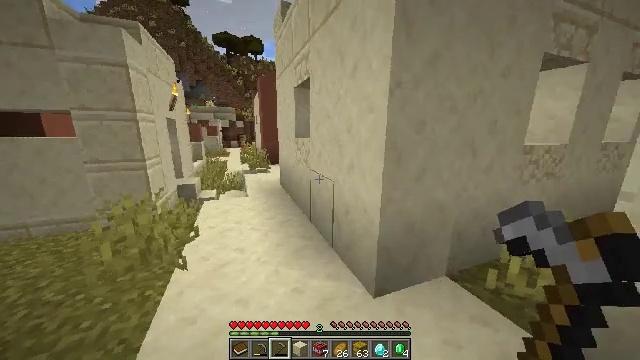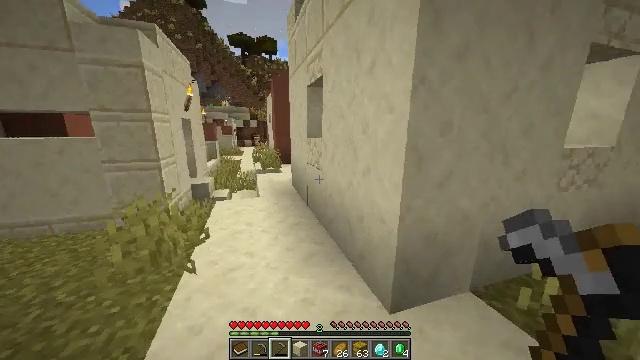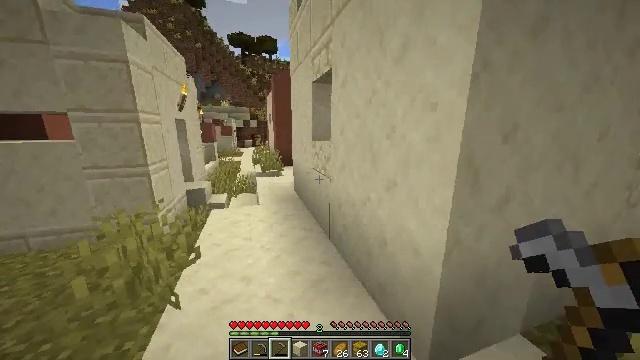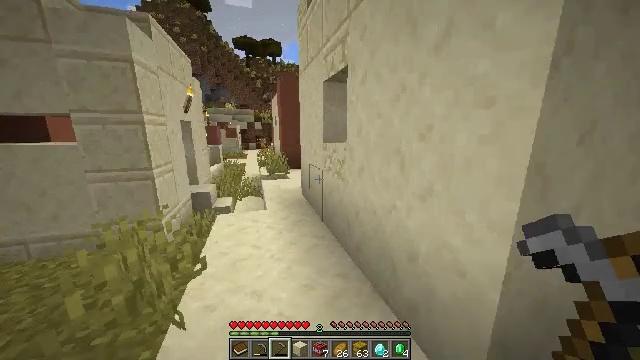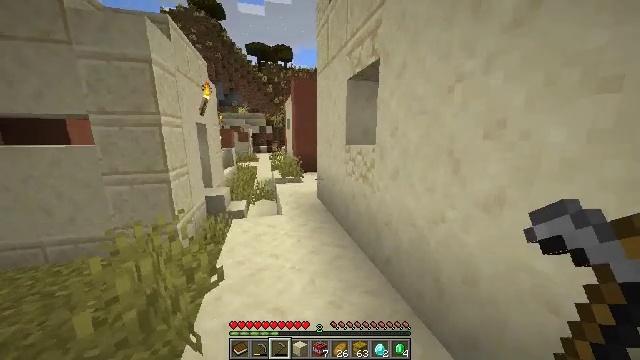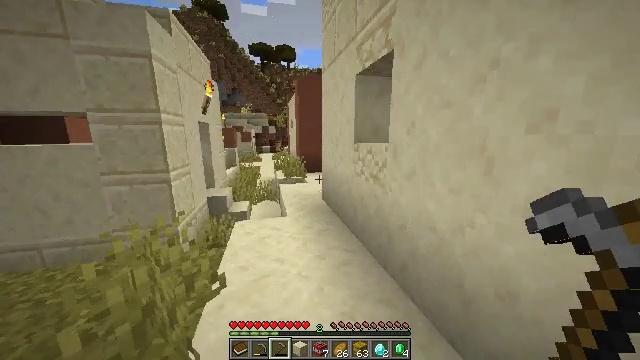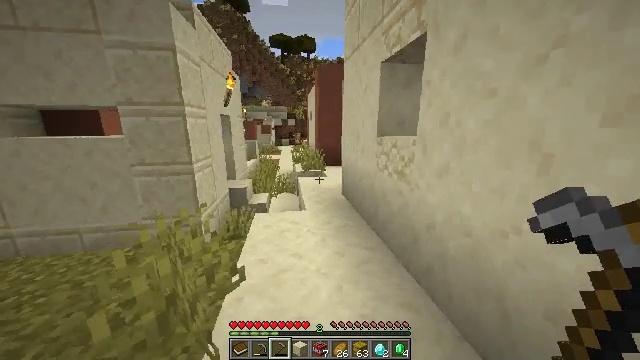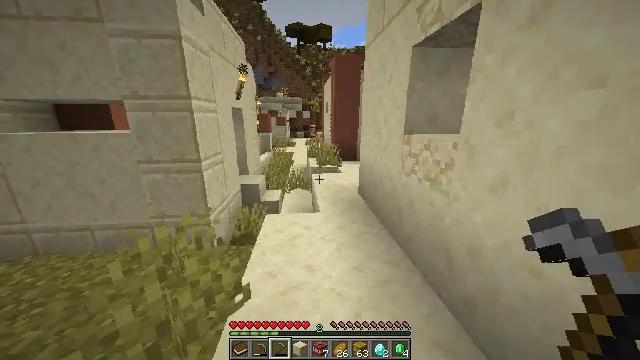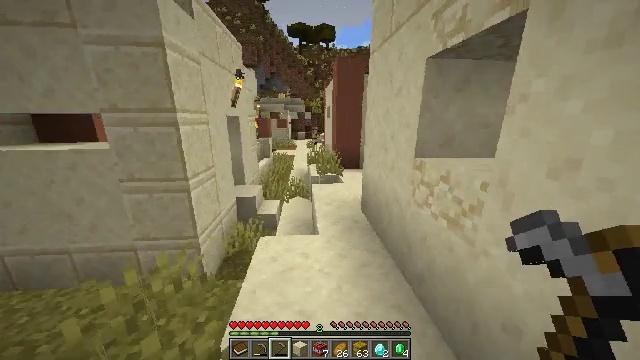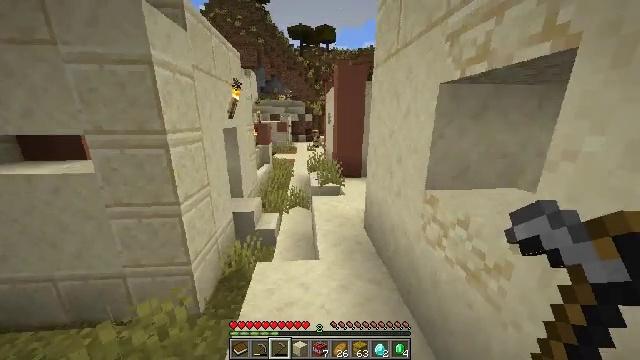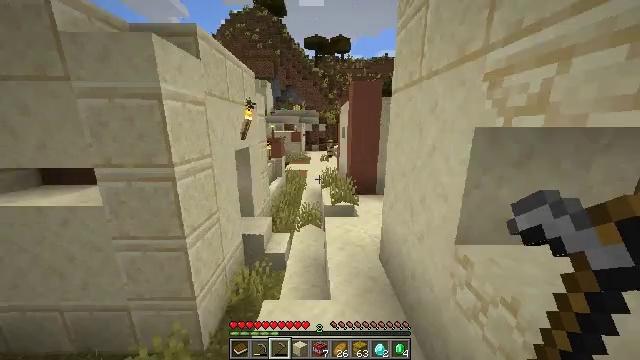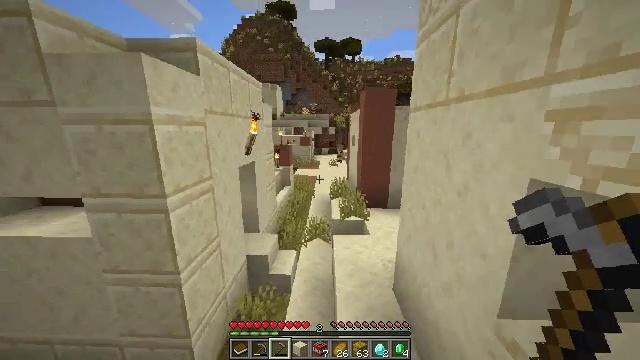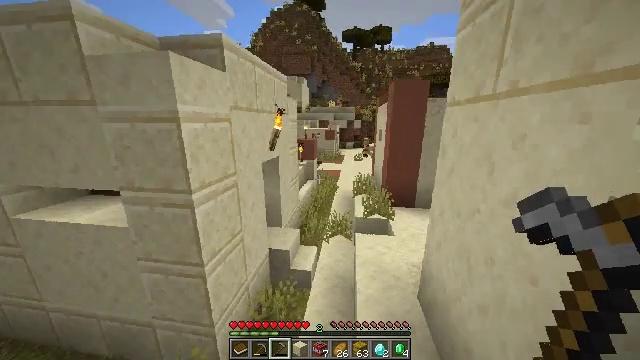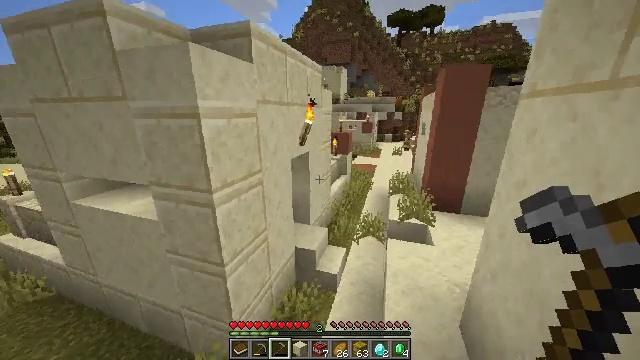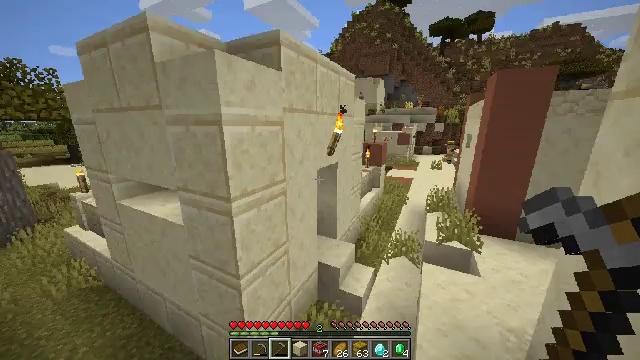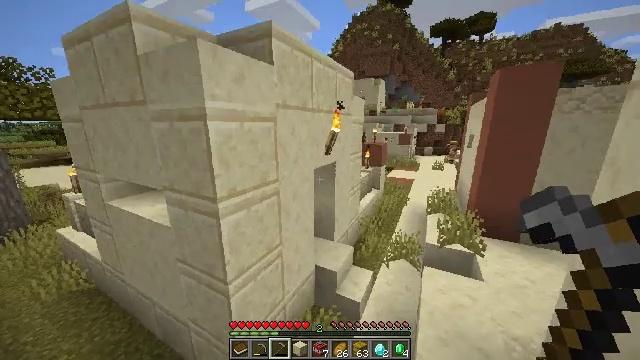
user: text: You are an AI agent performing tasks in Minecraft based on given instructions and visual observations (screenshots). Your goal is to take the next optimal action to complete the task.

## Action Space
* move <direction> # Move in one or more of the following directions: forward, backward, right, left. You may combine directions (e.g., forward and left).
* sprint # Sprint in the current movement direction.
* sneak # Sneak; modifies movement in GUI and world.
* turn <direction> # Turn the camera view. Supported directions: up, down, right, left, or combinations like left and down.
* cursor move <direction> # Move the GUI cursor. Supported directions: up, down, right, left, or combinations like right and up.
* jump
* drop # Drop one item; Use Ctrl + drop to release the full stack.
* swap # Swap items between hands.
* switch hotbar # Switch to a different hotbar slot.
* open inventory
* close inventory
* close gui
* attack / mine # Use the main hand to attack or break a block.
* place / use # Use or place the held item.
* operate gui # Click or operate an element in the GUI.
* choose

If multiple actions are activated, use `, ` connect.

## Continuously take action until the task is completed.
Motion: motion action
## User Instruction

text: Gather dirt.
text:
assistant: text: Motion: move forward, sprint, turn left
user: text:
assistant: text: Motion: move forward and move left, sprint
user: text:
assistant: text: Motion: move forward and move left, sprint
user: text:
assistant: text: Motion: move forward and move left, sprint, turn left
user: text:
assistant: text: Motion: move forward, sprint
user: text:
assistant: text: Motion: move forward, sprint, turn left and down
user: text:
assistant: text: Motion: move forward, sprint, turn left and down
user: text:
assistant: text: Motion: move forward, sprint, jump
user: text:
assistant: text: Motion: move forward, sprint, jump
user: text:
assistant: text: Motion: move forward, sprint, turn left and up, jump
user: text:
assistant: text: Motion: move forward, sprint, turn left, jump
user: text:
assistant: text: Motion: move forward, sprint, turn left and down, jump
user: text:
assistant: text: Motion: move forward and move right, sprint, turn left and down
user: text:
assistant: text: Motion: move forward and move right, sprint, turn left and up
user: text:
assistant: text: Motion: move forward and move right, sprint
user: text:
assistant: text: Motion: move forward and move right, sprint
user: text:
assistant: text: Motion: move forward and move right, sprint
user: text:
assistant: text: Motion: move forward and move right, sprint, turn left
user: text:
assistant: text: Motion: move forward and move right, sprint, turn left
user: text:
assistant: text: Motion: move forward and move right, sprint, turn left
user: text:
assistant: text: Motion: move forward and move right, sprint, turn left
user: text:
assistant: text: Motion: move forward and move right, sprint, turn left
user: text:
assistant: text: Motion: move forward and move right, sprint, turn left
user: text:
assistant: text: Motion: move forward and move right, sprint, turn left
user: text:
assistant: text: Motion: move forward, sprint, turn left
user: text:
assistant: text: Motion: move forward, sprint, turn left
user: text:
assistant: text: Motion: move forward, sprint, turn left
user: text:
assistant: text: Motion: move forward, sprint, turn left, use / place
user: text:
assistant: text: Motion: move forward, sprint, use / place
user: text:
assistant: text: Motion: move forward, sprint, turn left